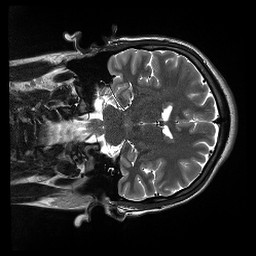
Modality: T2w
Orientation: coronal
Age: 24
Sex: male